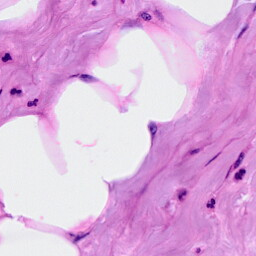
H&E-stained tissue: Breast